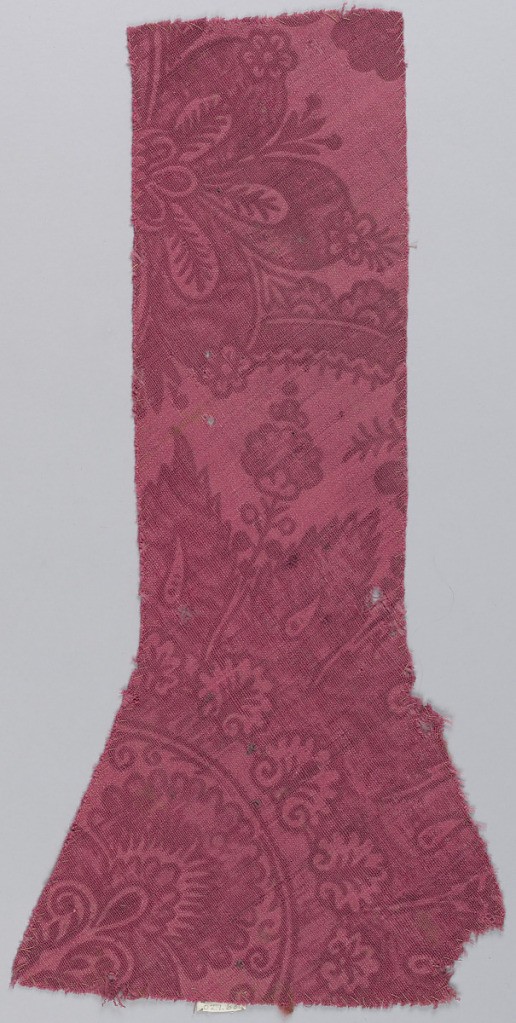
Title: Fragment
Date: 16th–17th century
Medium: wool Technique: stamped (embossed) on plain weave
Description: Irregular red fragment with floral pattern.